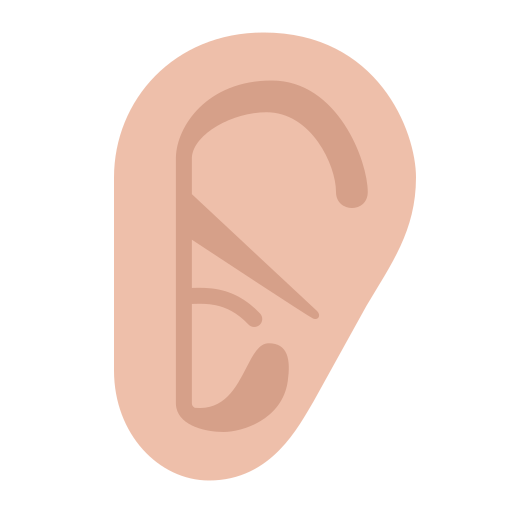
ear flat  light